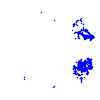
Particle: kaon